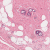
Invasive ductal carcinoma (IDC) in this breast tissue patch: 0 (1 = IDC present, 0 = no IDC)